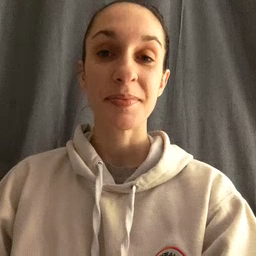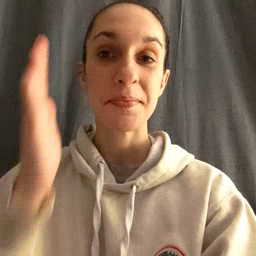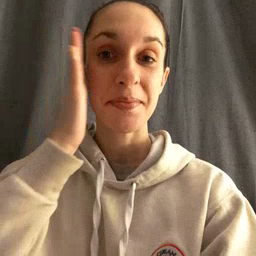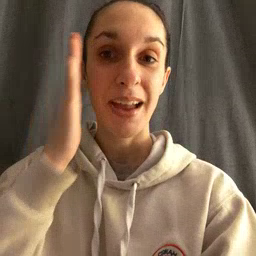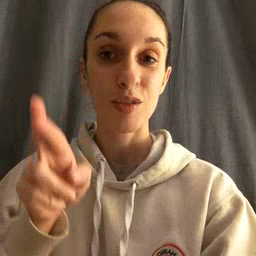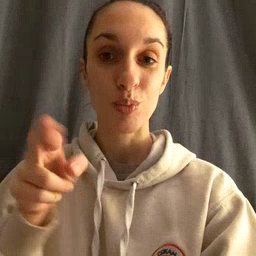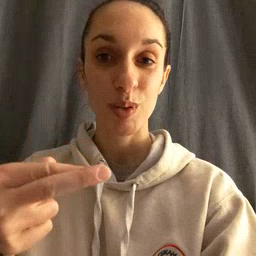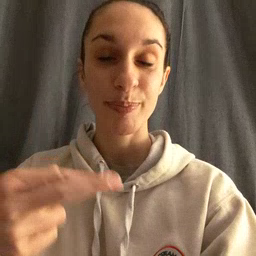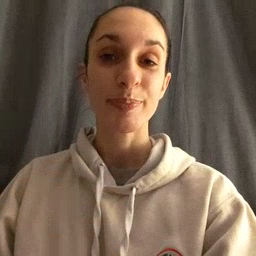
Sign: bedroom